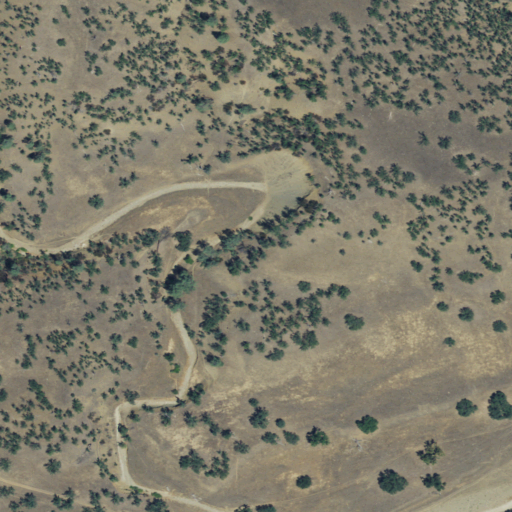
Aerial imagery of valley in California named Meadow Gulch containing shrub and grassland